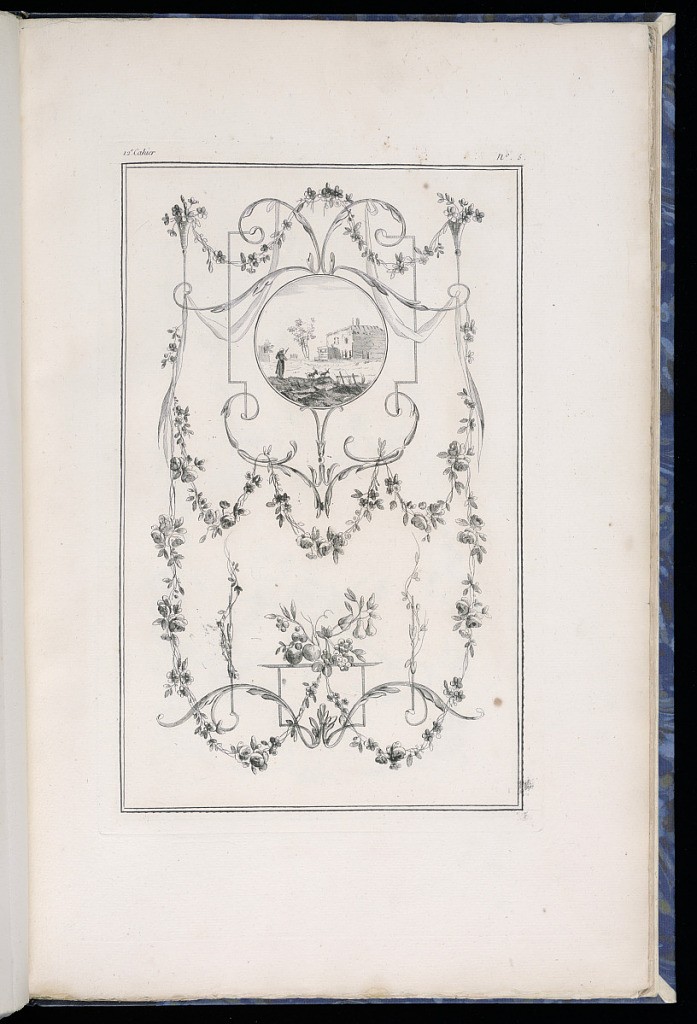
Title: Decorative Panel Design
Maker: Pierre Ranson, French, 1736–1786
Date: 1777–79
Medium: Etching on paper
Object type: Print
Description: Design for a decorative panel featuring arabesque and floral motifs including festoons of flowers, acanthus leaves (rinceaux), draped textiles, fruit, fleurons, and a medallion in the upper center with a male figure wearing a clock, with two animals in a landscape, and a building or house in the background. The plate is numbered.